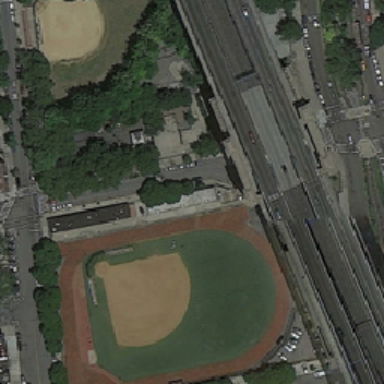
Two baseball fields surrounded by green trees are near the highway .